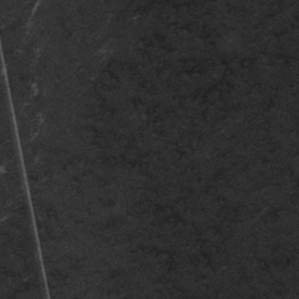
Label: frost